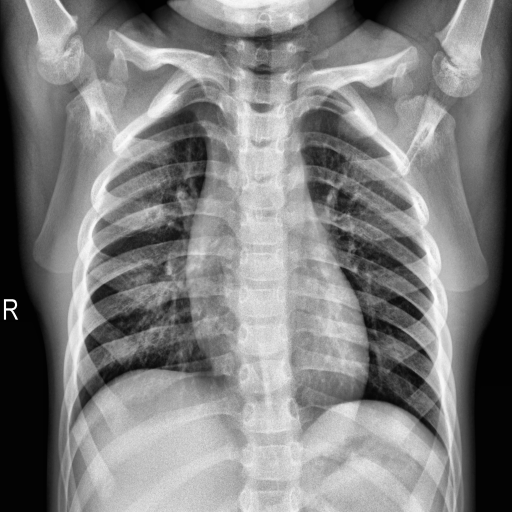
Finding: NORMAL